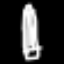
Label: pencil